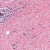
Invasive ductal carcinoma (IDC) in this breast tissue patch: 0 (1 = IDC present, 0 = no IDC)